Aerial crown-view tile of a tropical tree (Barro Colorado Island, Panama), acquired 20250217:
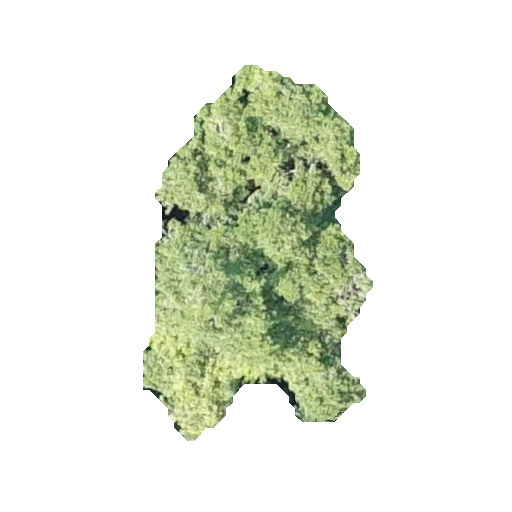
Species: Alseis blackiana
GBIF accepted scientific name: Alseis blackiana
Crown area: 89.009 m²